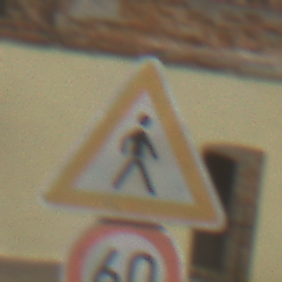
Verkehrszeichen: FussgaengerLinks
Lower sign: Geschwindigkeit60
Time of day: Midday
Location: Outdoor (Suburban)
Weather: PartlyCloudy
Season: NotSpecified
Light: Natural